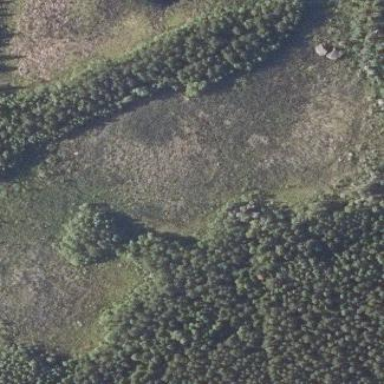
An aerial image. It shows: Bog wetland area.